Question: I currently use a custom board based on SAMa5D31:
1. Emmc is currently used for boot
2. The Uboot fails to be started
Stuck in SD/MMC: Done to load image without any reaction

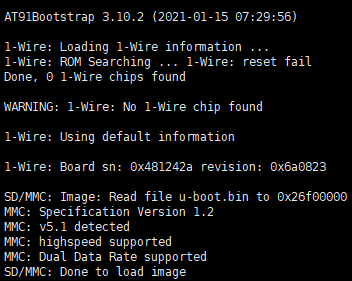
Answer: Modify the following
'''
diff --git a/board/sama5d3xek/sama5d3xek.c b/board/sama5d3xek/sama5d3xek.c
index 57093b58..153749ce 100644
--- a/board/sama5d3xek/sama5d3xek.c
+++ b/board/sama5d3xek/sama5d3xek.c
@@ -75,12 +75,12 @@ static void ddramc_reg_config(struct ddramc_register *ddramc_config)
| AT91C_DDRC2_MD_DDR2_SDRAM);
ddramc_config->cr = (AT91C_DDRC2_NC_DDR10_SDR9
- | AT91C_DDRC2_NR_14
+ | AT91C_DDRC2_NR_13
| AT91C_DDRC2_CAS_3
| AT91C_DDRC2_DISABLE_RESET_DLL
| AT91C_DDRC2_ENABLE_DLL
| AT91C_DDRC2_ENRDM_ENABLE /* Phase error correction is enabled */
- | AT91C_DDRC2_NB_BANKS_8
+ | AT91C_DDRC2_NB_BANKS_4
| AT91C_DDRC2_NDQS_DISABLED /* NDQS disabled (check on schematics) */
| AT91C_DDRC2_DECOD_INTERLEAVED /* Interleaved decoding */
| AT91C_DDRC2_UNAL_SUPPORTED); /* Unaligned access is supported */
'''